Question: I've encountering the double-hop issue with a script I'm writing. Issue right now is that when I get to 'New-PSSession' on the computer remoting in. I get the following error:
<URL> if its too hard to read

Here's the code that runs on the original server:
'''
$password = ConvertTo-SecureString "password" -AsPlainText -Force
$cred= New-Object System.Management.Automation.PSCredential ("domaindmin", $CApassword)
$sesh = new-pssession -computername "MSSCA" -credential $CAcred -Authentication CredSSP
'''
This '$sesh' variable comes back null and throws the error above.
Server executing powershell script/remoting is set to delegate fresh credentials to mssca (I DID specify the FQDN for this target server), and likewise mssca is set to receive.
I followed the instructions of the error message to modify the group policy, enabling 'Allow Delegating Fresh Credentials' under 'Configuration -> Administrative Templates -> System -> Credentials Delegation -> Allow Delegating Fresh Credentials' which was already set up to delegate fresh credentials to 'mssca'.
Any ideas how I can fix this?
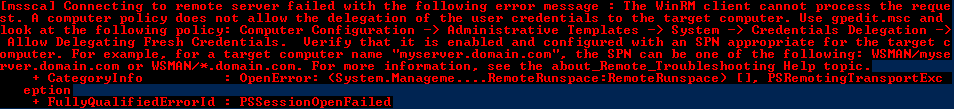
Answer: Figured it out. Though the error message said to use the FQDN, my script was not using the FQDN. After using the "NTLM-only server authentication" option instead as well as changing the the group policy setting to just 'mssca' and NOT the FQDN, it worked.